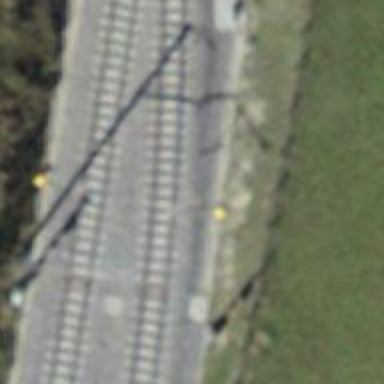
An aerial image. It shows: Narrow-gauge railway track with electrified contact line. The railway has one track.